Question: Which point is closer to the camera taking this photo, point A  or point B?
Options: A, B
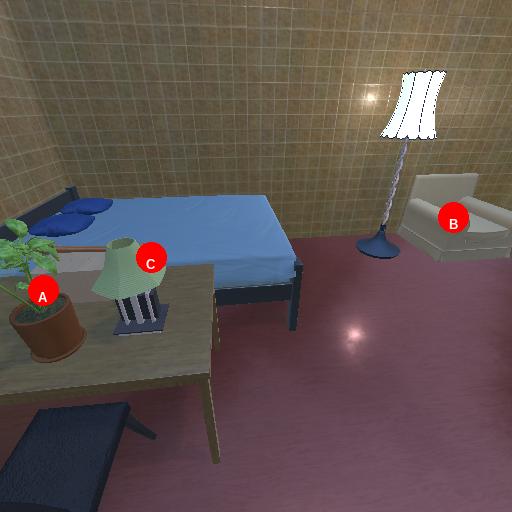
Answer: A